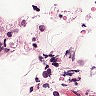
Metastatic tissue present: yes